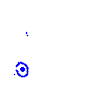
Particle: pion